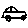
Label: car